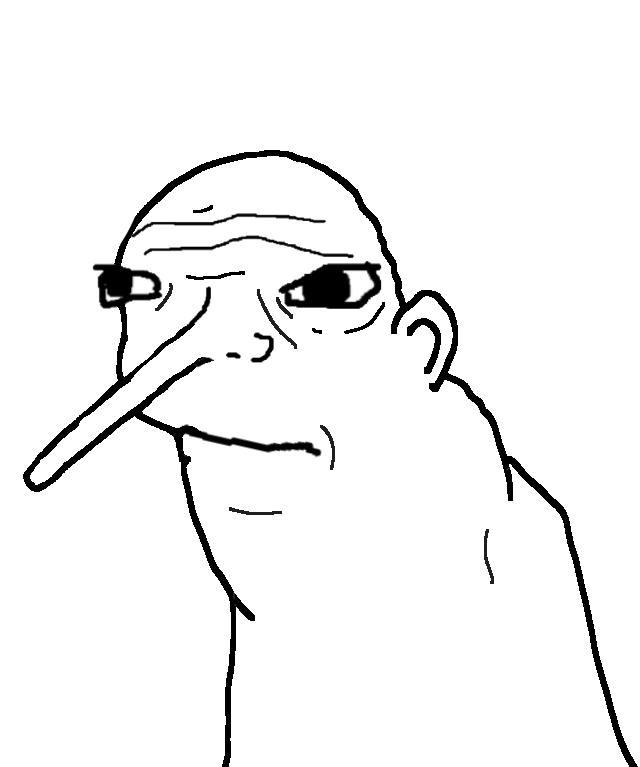
Label: 5_Alien